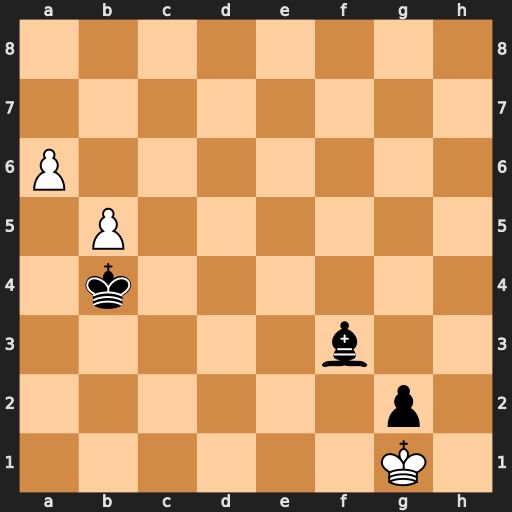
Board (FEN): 8/8/P7/1P6/1k6/5b2/6p1/6K1
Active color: w
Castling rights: -
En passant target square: -
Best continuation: b6 Kb5 b7 Kxa6 b8=Q